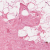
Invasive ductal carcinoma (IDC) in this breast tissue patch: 0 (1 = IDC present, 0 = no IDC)